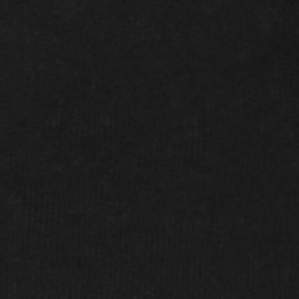
Label: frost